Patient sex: M
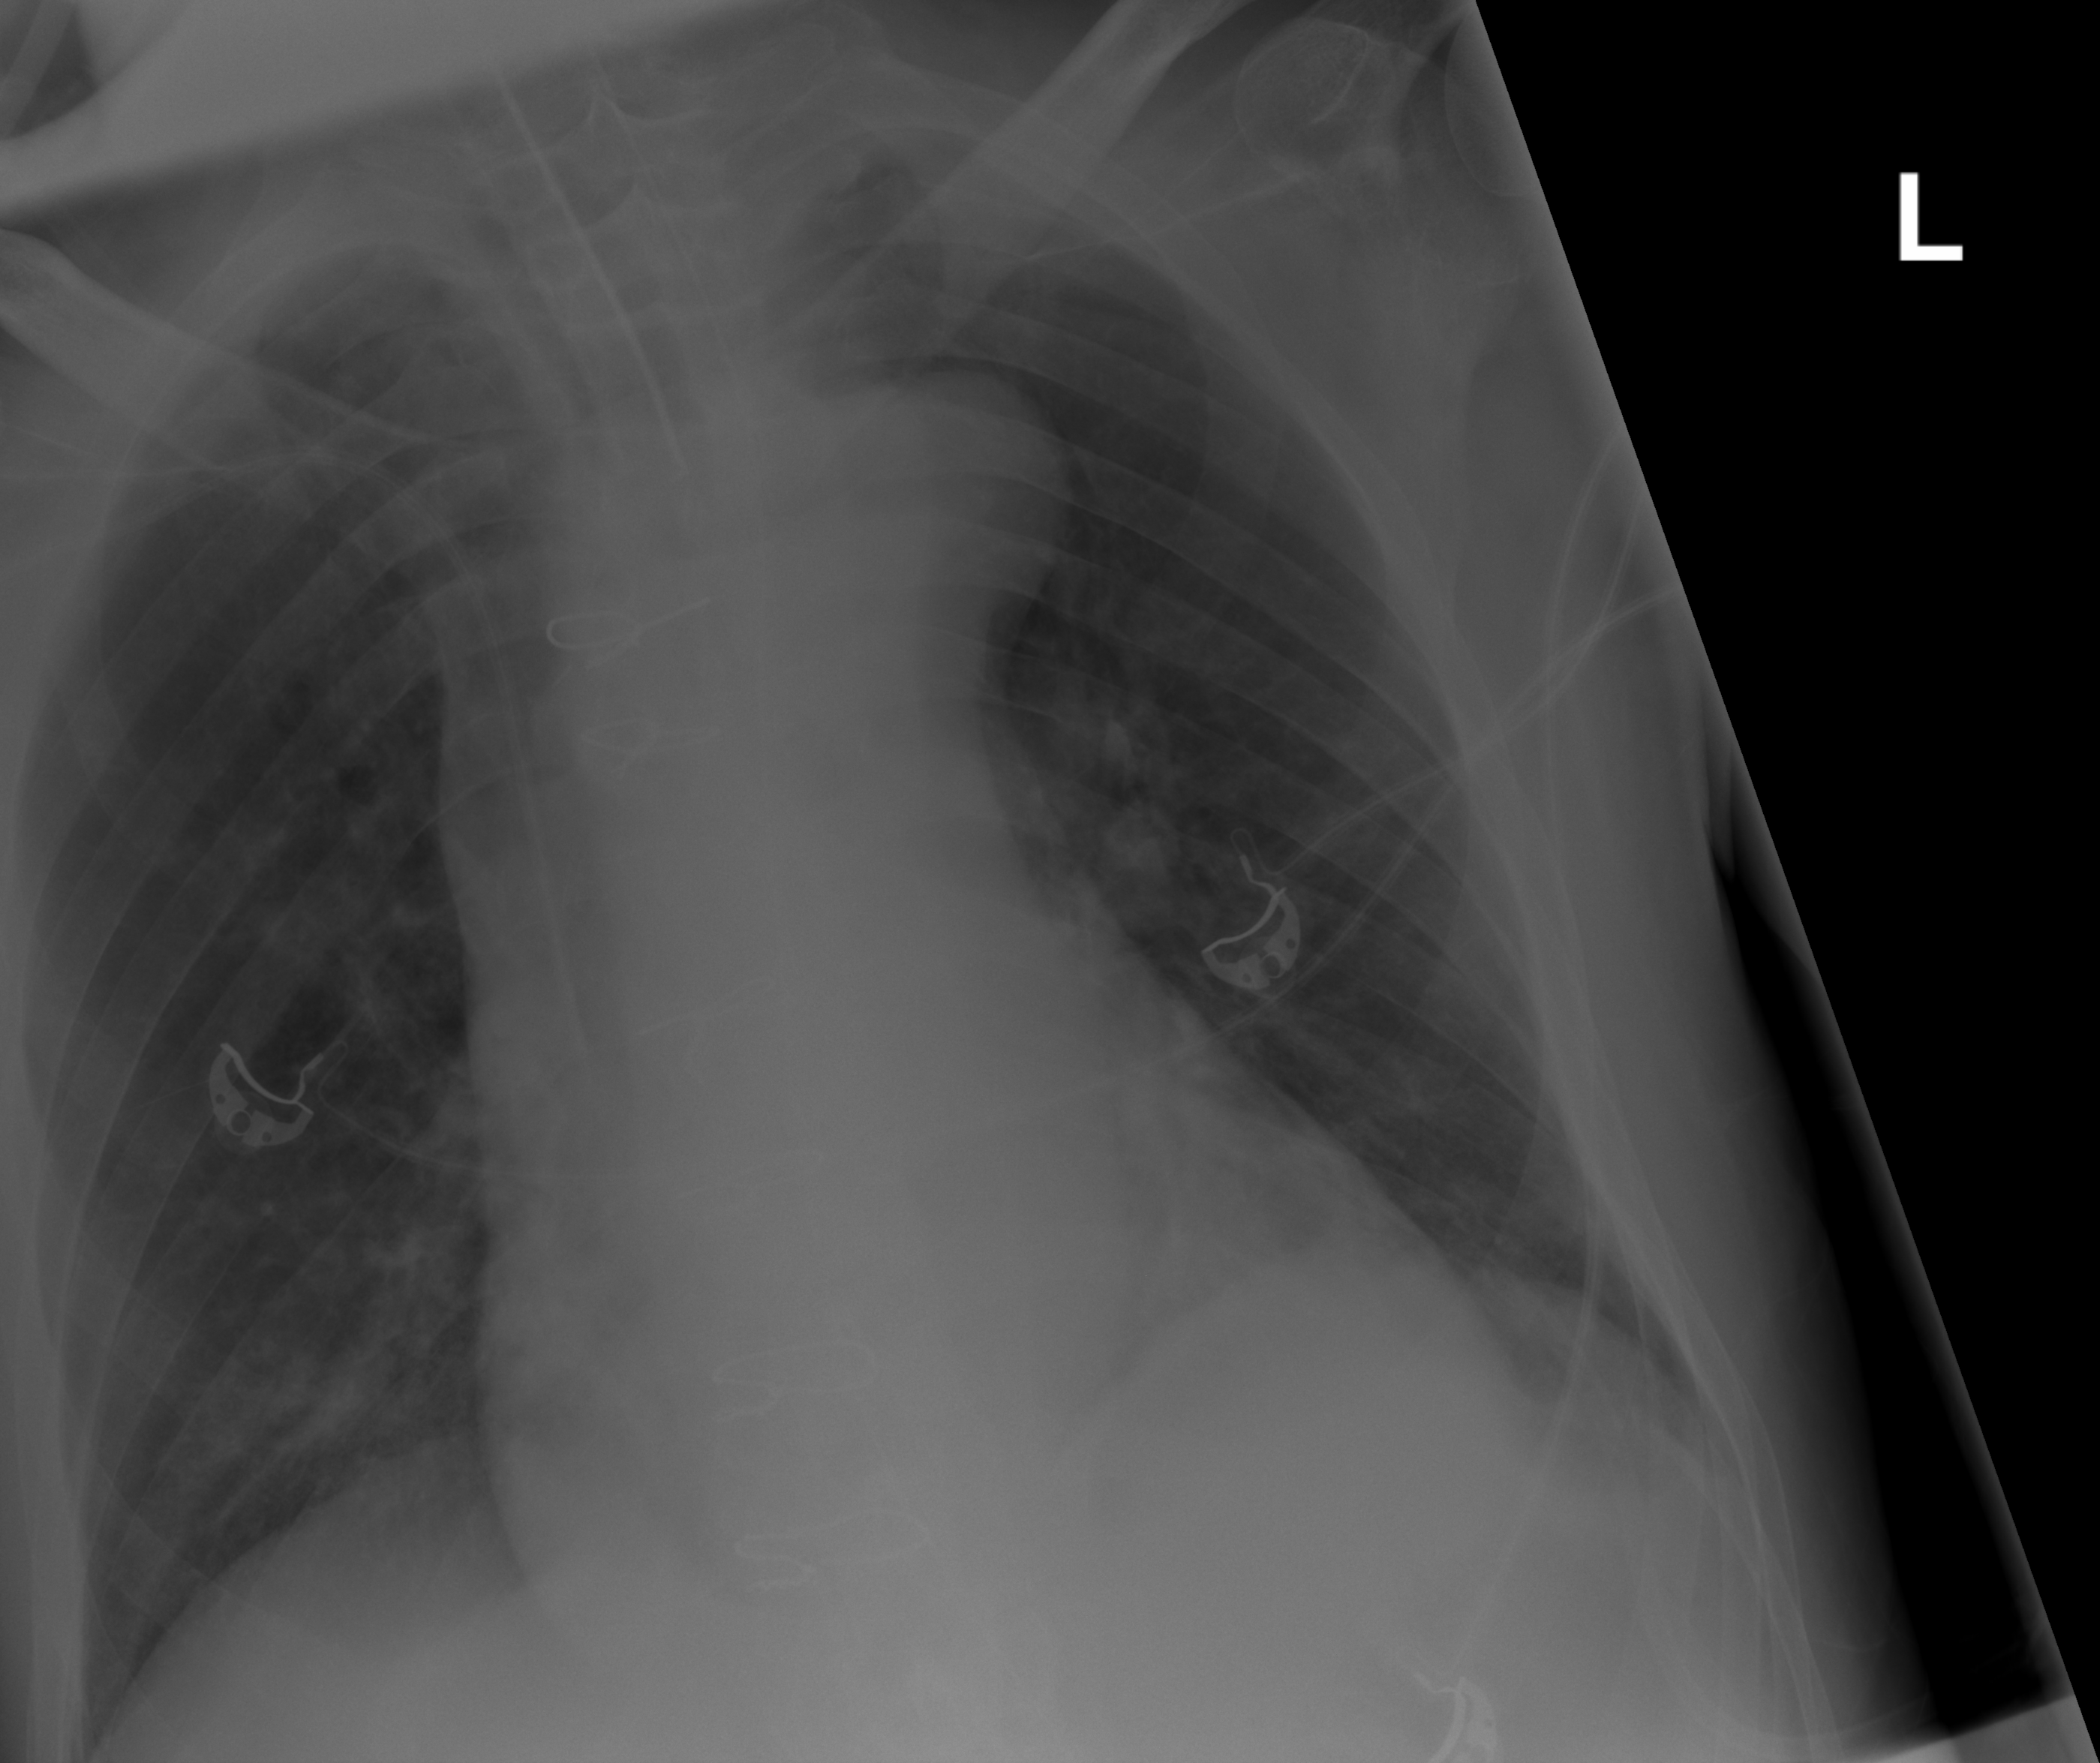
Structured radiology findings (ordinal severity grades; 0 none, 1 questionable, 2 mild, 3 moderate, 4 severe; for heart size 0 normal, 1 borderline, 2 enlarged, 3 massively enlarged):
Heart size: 2
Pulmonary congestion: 0
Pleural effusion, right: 0
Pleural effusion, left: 0
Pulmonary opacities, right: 1
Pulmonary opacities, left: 0
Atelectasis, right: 0
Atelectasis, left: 0